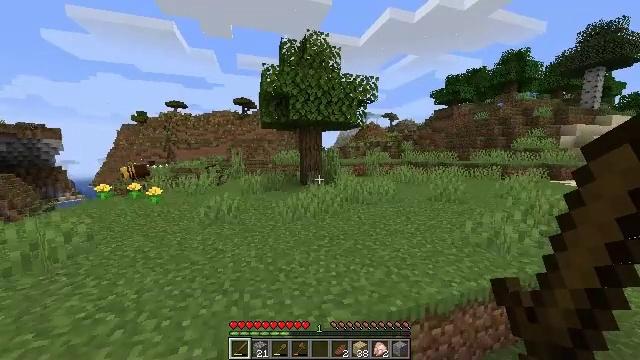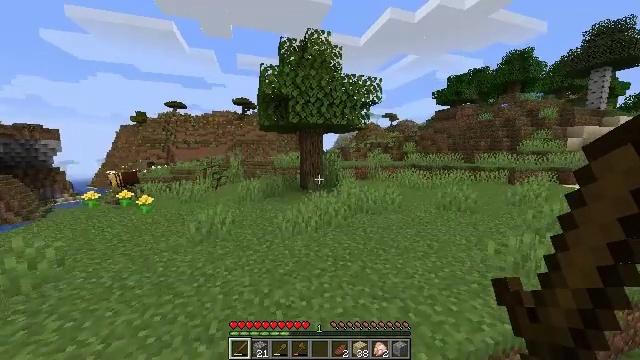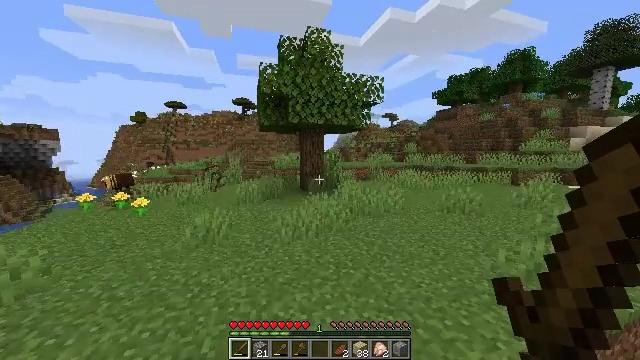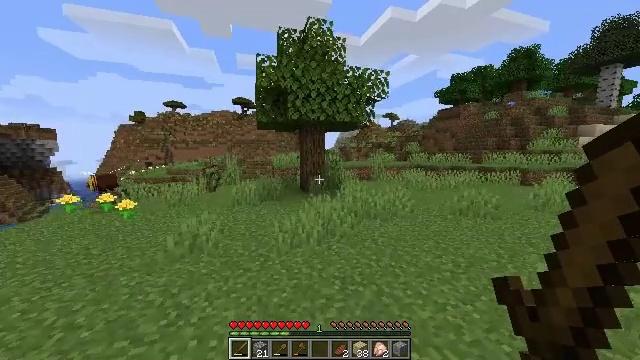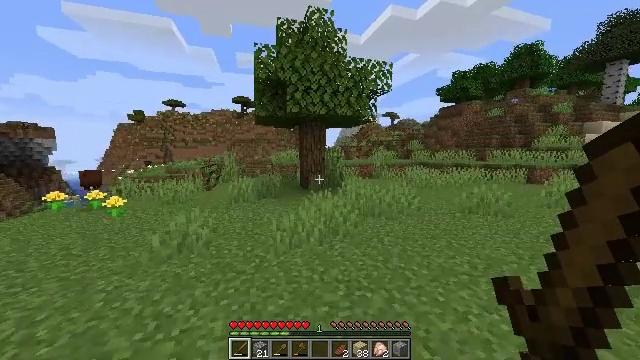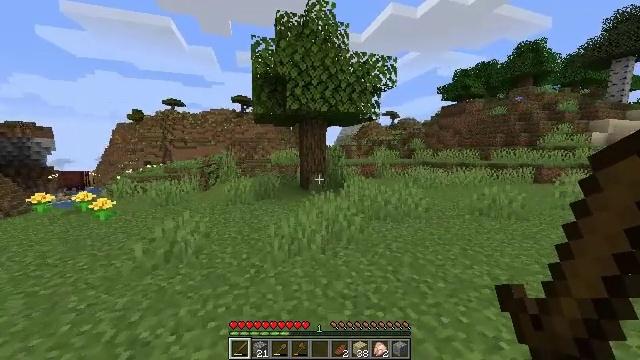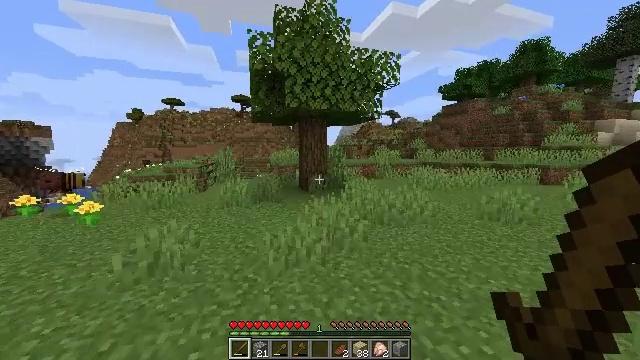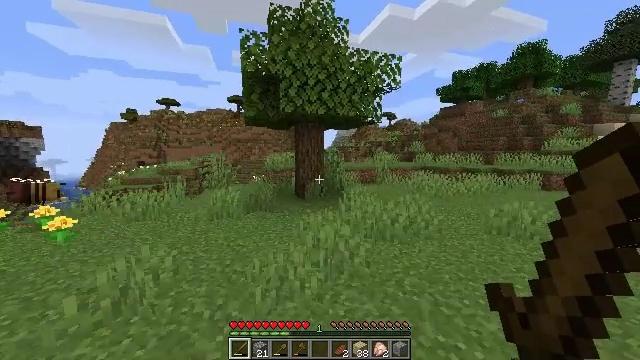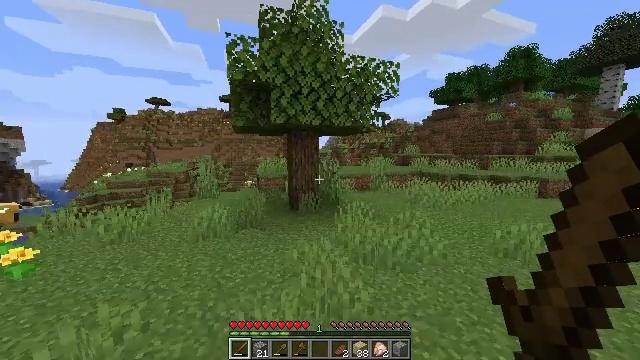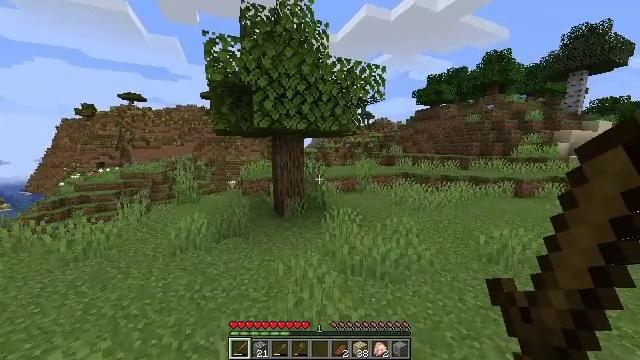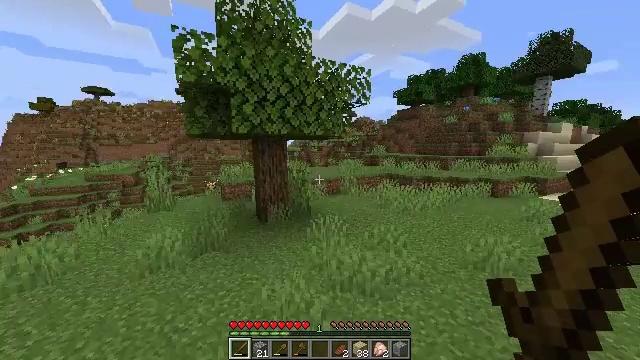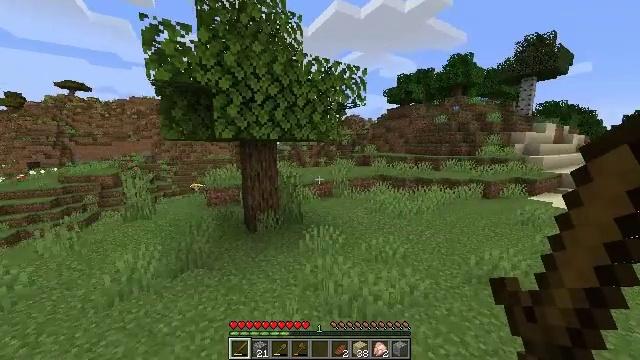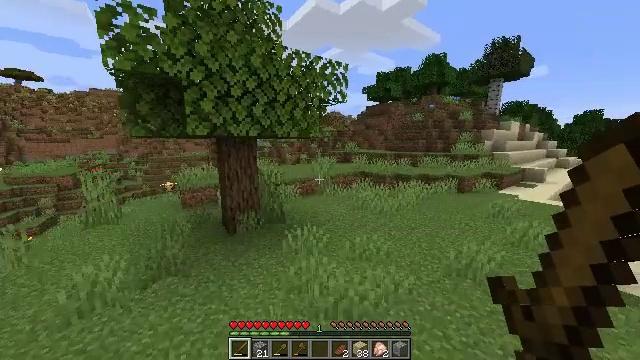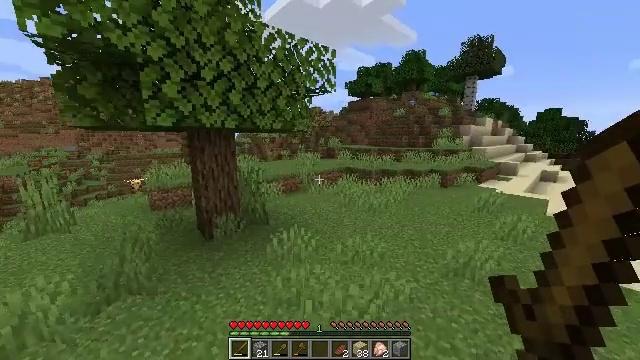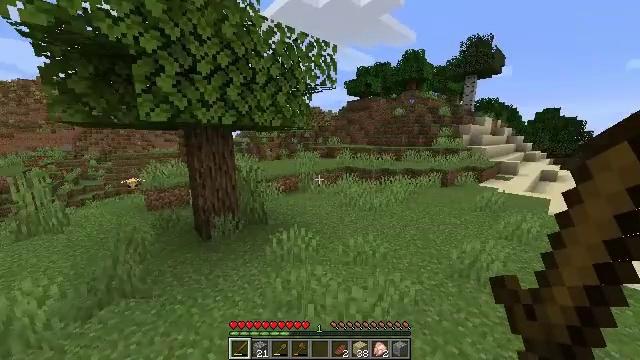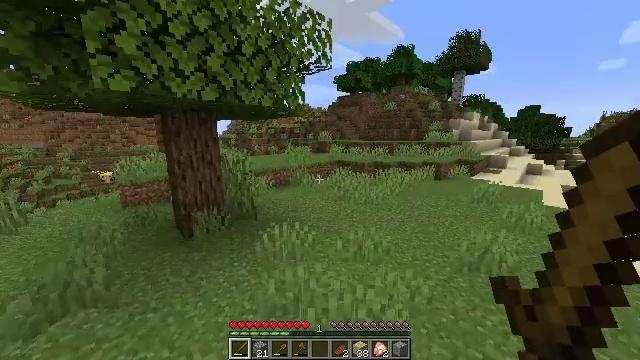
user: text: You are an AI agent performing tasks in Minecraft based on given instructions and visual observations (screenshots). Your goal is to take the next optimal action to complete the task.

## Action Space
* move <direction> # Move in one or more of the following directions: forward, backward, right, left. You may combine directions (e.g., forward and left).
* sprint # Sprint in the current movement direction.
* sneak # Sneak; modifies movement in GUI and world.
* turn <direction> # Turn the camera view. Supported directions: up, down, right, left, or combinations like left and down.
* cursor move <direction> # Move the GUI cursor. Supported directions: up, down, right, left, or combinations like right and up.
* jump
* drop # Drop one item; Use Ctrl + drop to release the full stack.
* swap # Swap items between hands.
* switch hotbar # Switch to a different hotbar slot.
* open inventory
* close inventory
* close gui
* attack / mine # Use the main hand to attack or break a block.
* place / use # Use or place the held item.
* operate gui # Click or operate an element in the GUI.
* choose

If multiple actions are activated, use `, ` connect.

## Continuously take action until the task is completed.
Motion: motion action
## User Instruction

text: Collect birch leaves from the tree.
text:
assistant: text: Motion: move forward, sprint, jump
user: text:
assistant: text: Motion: move forward, sprint, jump
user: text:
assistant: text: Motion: move forward, sprint, jump
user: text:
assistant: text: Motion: move forward, sprint, jump
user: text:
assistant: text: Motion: move forward, sprint, jump
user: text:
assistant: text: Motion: move forward, sprint, jump
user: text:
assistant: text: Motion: move forward, sprint, jump
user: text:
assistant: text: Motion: move forward, sprint, turn right, jump
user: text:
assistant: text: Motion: move forward, sprint, turn right, jump
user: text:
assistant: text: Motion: move forward, sprint, turn right, jump
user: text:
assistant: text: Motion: move forward, sprint, turn right, jump
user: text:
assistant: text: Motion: move forward, sprint, turn right, jump
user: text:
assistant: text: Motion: move forward, sprint, turn right and down, jump
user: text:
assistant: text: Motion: move forward, sprint, jump
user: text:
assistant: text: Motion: move forward, sprint, turn right
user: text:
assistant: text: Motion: move forward, sprint, turn right
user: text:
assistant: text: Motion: move forward, sprint, turn right and down
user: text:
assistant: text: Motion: move forward, sprint, turn right
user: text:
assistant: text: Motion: move forward, sprint, turn right
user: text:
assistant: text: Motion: move forward, sprint
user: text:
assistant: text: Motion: move forward, sprint
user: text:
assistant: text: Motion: move forward, sprint
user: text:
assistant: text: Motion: move forward, sprint
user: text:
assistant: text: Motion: move forward, sprint
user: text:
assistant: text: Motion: move forward, sprint
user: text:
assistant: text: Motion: move forward, sprint
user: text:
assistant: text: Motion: move forward, sprint
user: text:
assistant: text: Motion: move forward, sprint
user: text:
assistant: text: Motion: move forward, sprint
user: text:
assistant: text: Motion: move forward, sprint